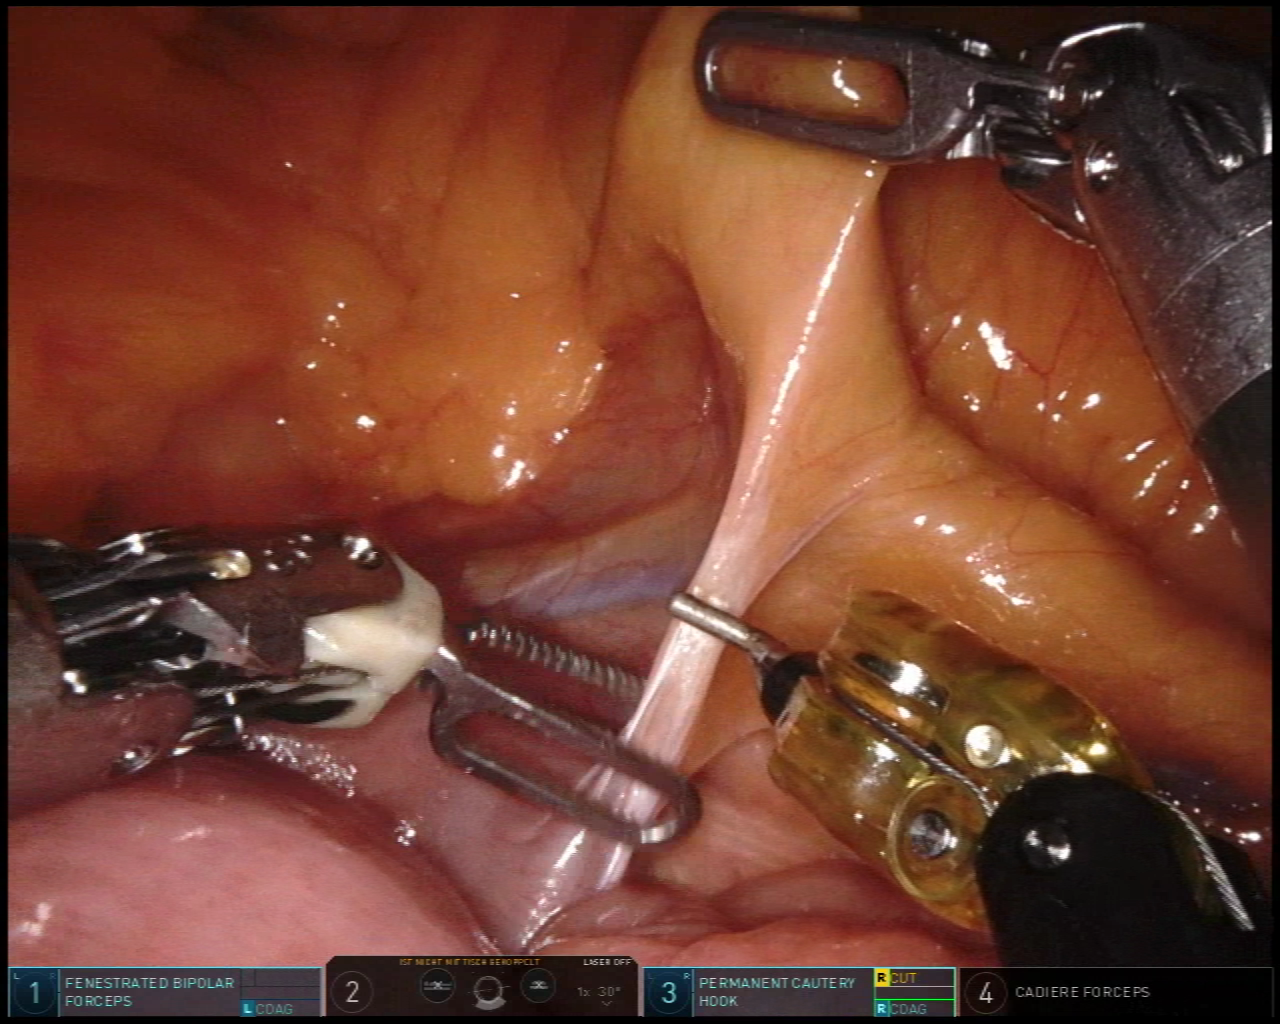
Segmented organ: intestinal_veins
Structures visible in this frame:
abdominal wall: no
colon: no
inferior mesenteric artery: no
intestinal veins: yes
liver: no
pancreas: no
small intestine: yes
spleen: no
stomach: no
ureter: no
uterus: no
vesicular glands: no